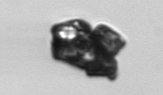
Label: Delphineis